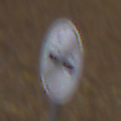
Verkehrszeichen: EndeUeberholverbot
Umgebung: Outdoor, Nature
Tageszeit: MorningAfternoon
Wetter: Overcast
Licht: Natural
Jahreszeit: Autumn
Kontrast: LowContrast